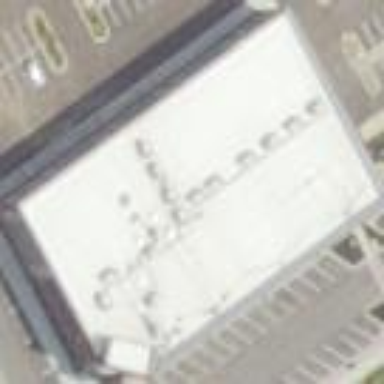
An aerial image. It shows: Retail building.